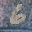
Label: 6